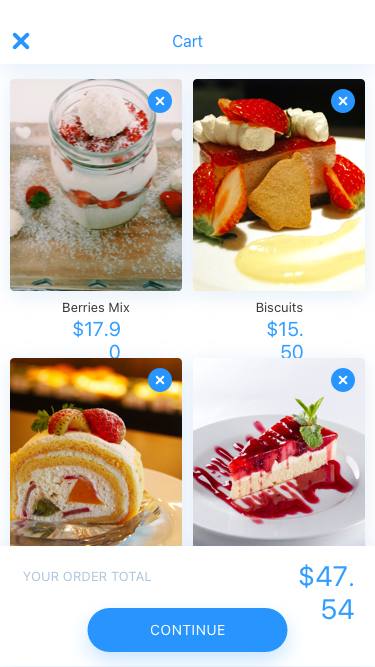
Text in this UI design:
Berries Mix
$17.90
Item name
$50.00
Biscuits
$15.50
Item name
$50.00
$47.54
Your order total